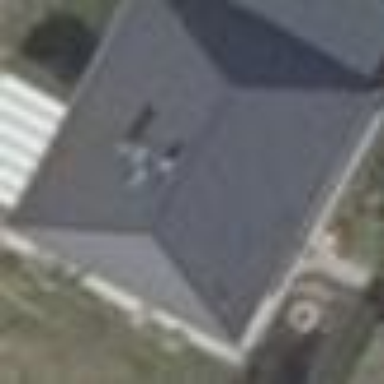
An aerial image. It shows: Simple house.